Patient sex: M
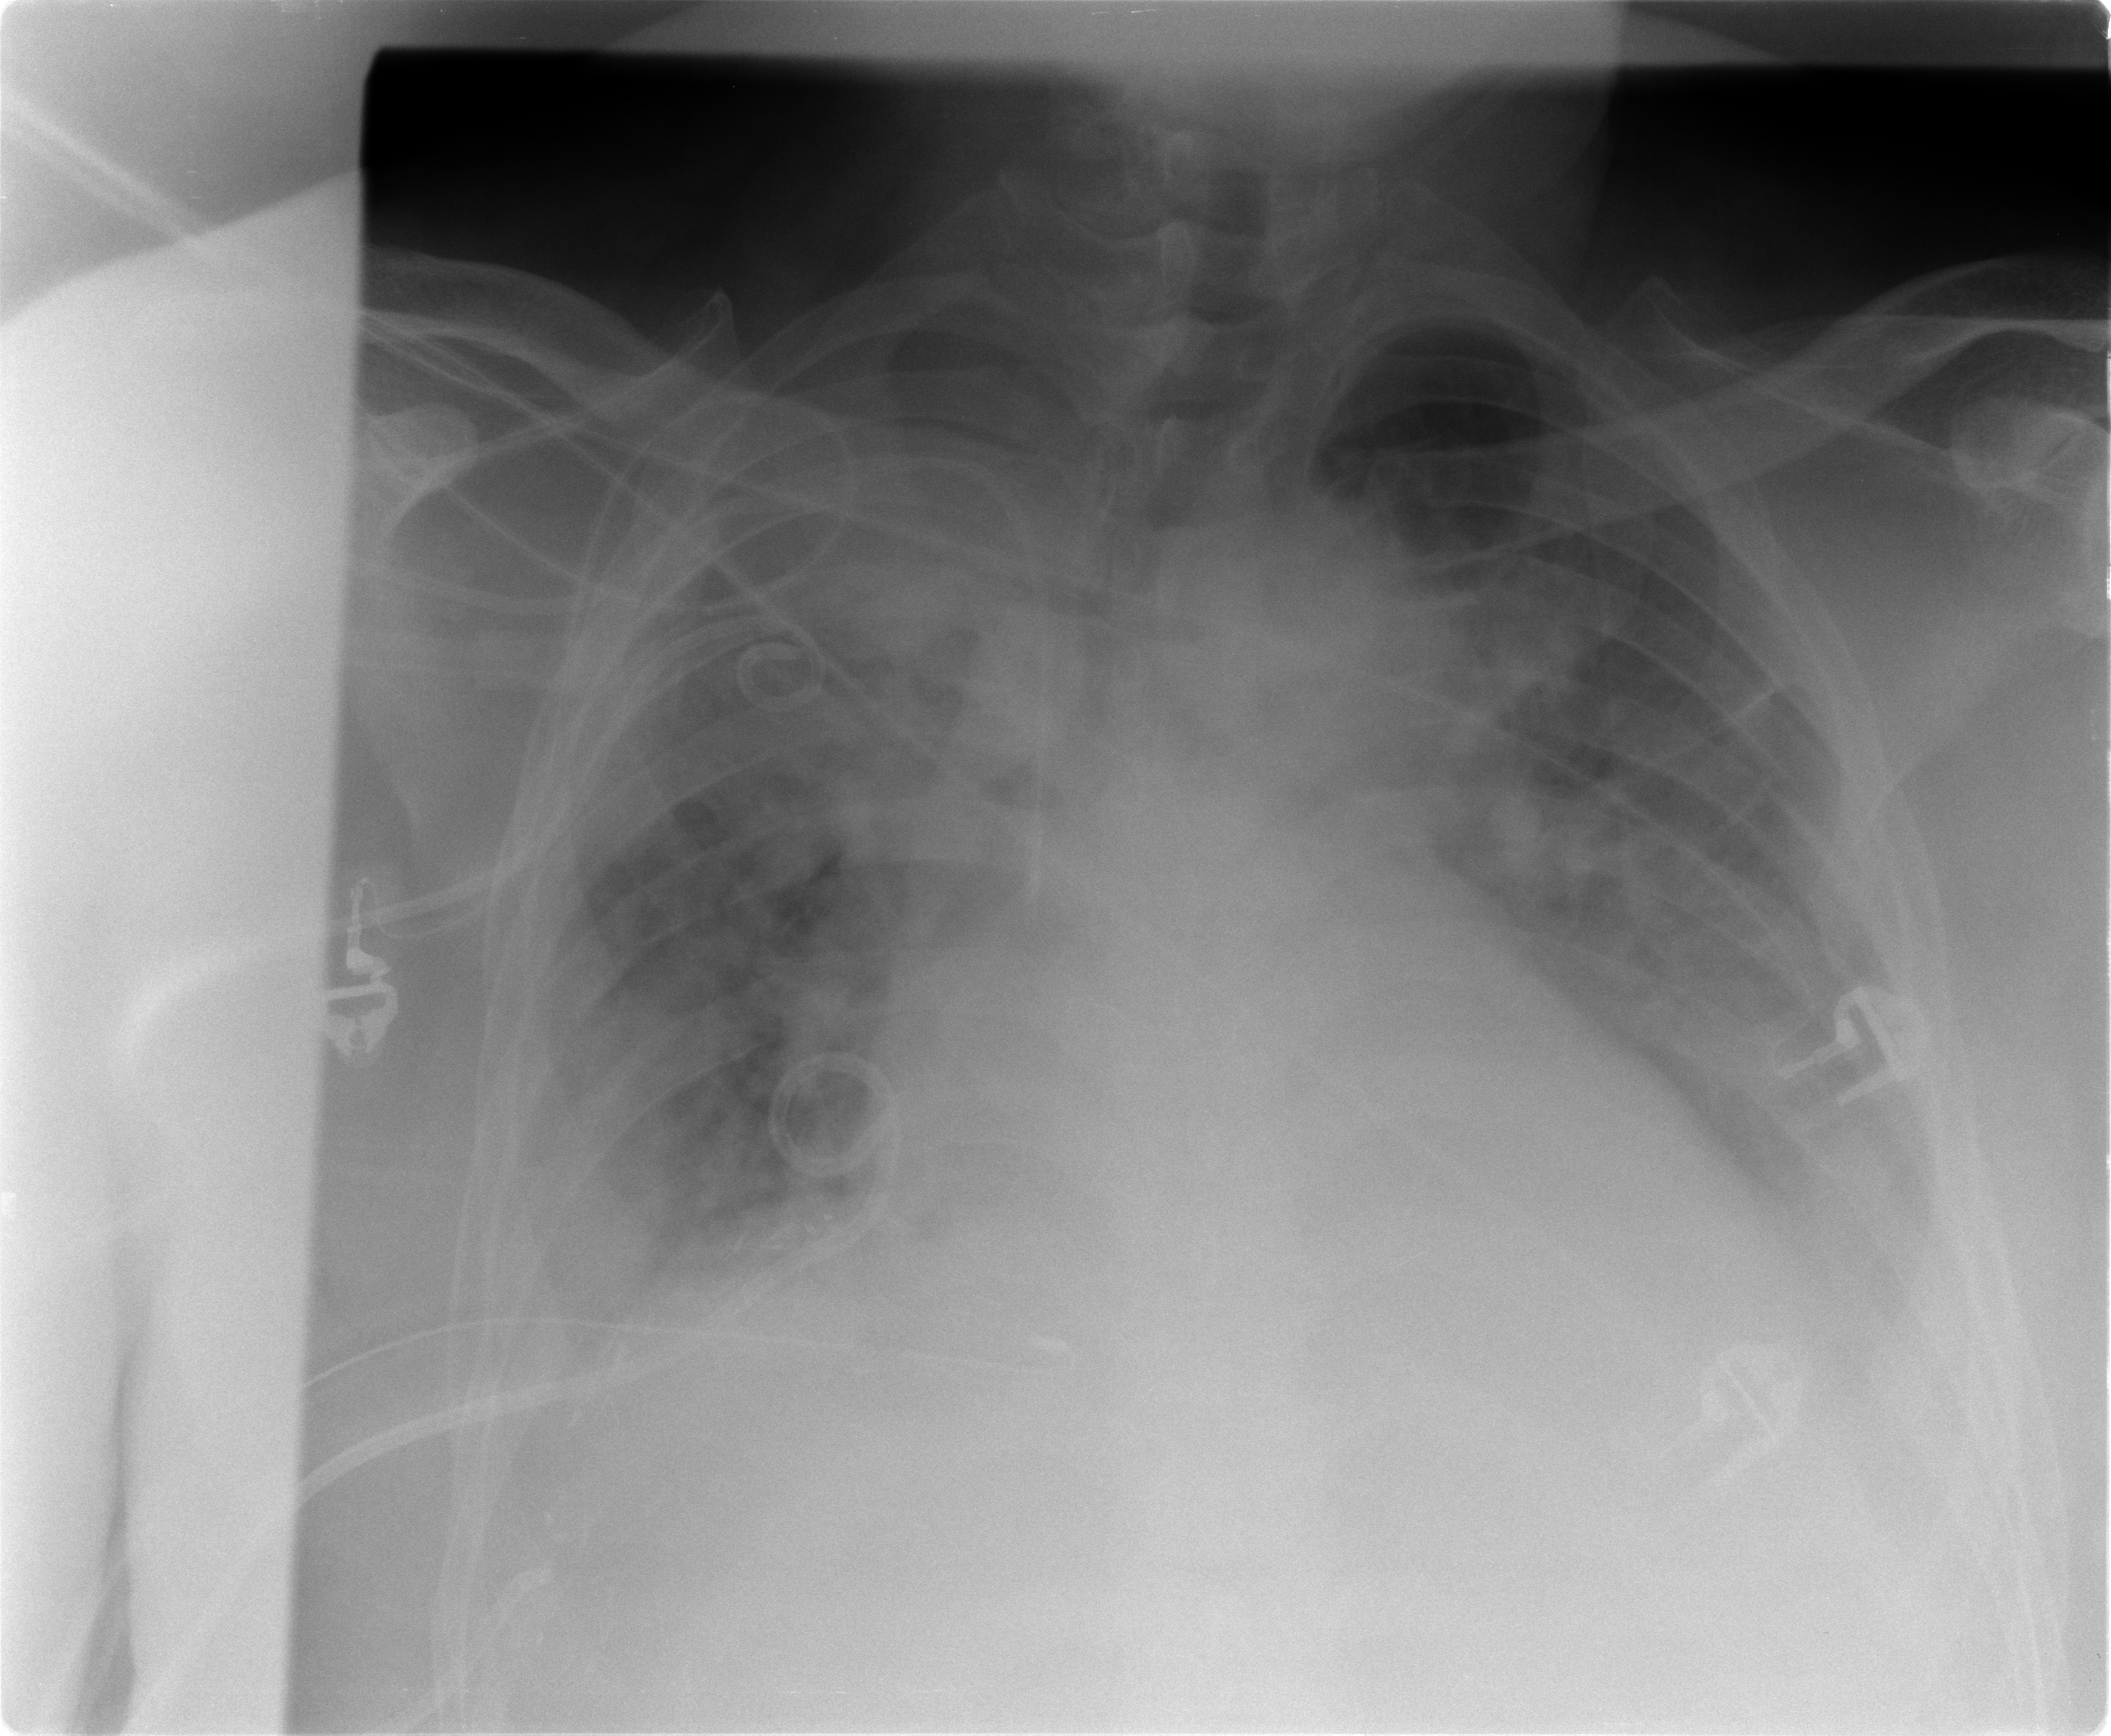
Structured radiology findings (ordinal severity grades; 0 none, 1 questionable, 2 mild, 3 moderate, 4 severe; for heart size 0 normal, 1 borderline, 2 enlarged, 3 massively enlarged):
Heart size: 2
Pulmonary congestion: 0
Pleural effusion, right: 2
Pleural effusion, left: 3
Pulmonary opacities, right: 3
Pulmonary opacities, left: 2
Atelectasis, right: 3
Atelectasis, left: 3